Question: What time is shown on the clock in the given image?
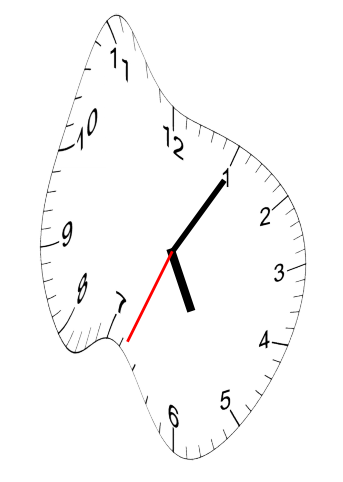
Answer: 05:05:34